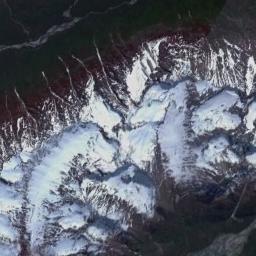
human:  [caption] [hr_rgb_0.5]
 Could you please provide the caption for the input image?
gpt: The snow berg is consist of bare land and white snow .

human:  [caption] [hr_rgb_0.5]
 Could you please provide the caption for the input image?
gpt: The snowberg is partly covered with snow and ice and partly covered with vegetation .

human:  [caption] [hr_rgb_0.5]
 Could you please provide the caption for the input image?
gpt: The snowberg is covered with snow .

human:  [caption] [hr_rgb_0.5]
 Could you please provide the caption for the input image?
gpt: White, Brown, And green transitions from the peaks to the bottom of the peaks in the Snow Mountain Range .

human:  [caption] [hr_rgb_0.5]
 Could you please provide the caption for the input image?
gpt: There are much snow on the snowberg .